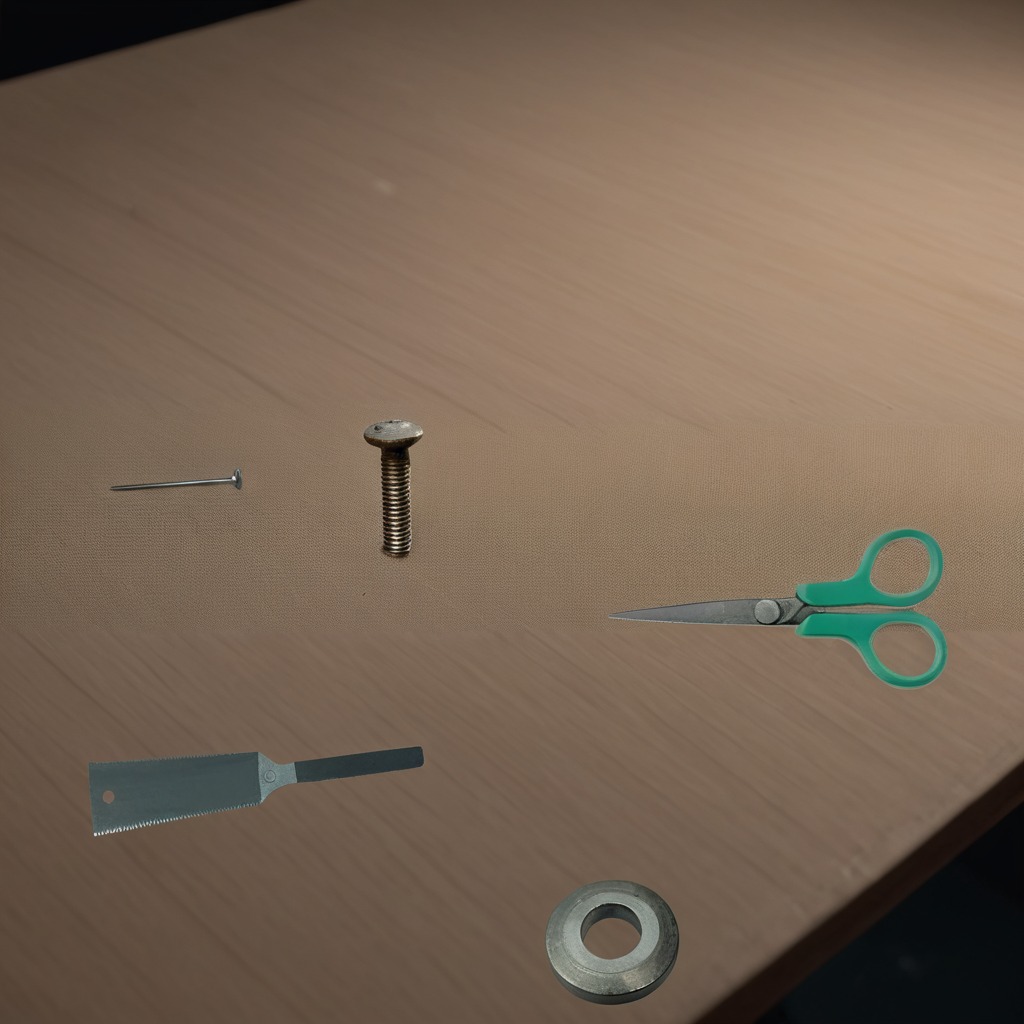
A flat metal washer, a metal machine screw, an iron nail, a handheld metal saw, and a pair of scissors are lying on a wooden table.